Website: bh-photo
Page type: receipt
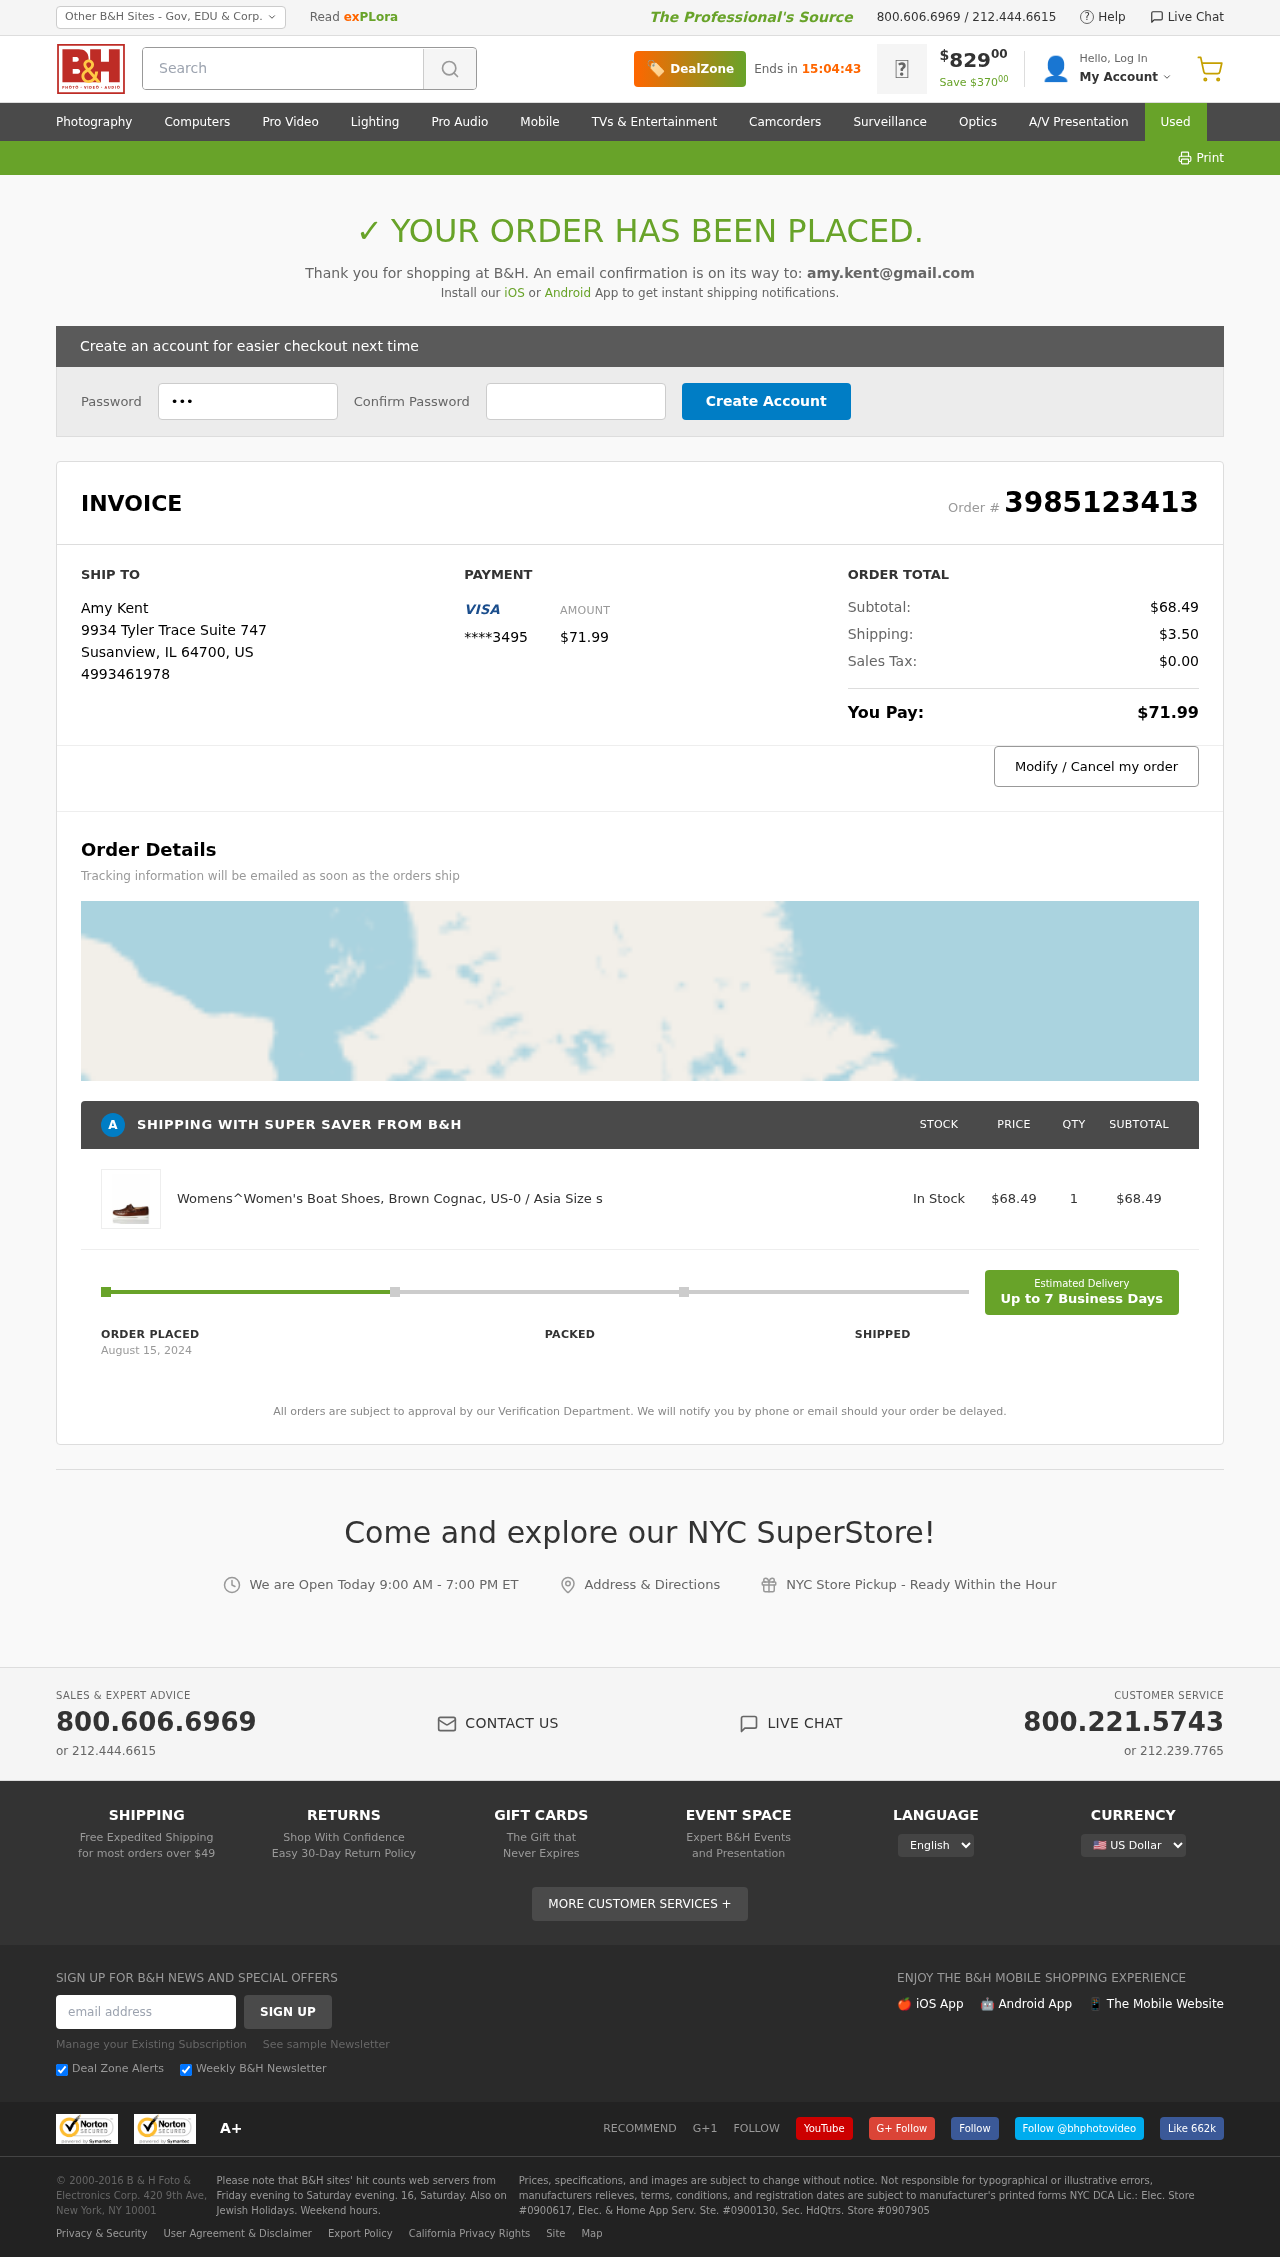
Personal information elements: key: PII_CARD_LAST4
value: ****3495
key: PII_CITY
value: Susanview
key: PII_COUNTRY_CODE
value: US
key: PII_EMAIL
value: amy.kent@gmail.com
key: PII_FULLNAME
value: Amy Kent
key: PII_PHONE
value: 4993461978
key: PII_POSTCODE
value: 64700
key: PII_STATE_ABBR
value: IL
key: PII_STREET
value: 9934 Tyler Trace Suite 747
Product elements: key: PRODUCT1_NAME
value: Womens^Women's Boat Shoes, Brown Cognac, US-0 / Asia Size s
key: PRODUCT1_PRICE
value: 68.49
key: PRODUCT1_QUANTITY
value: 1
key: PRODUCT1_SUBTOTAL
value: $68.49
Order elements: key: ORDER_ID
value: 3985123413
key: ORDER_TOTAL
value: $71.99
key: ORDER_SUBTOTAL
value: $68.49
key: ORDER_SHIPPING_COST
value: $3.50
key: ORDER_TAX
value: $0.00
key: ORDER_DATE
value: August 15, 2024
Search elements: key: HEADER_SEARCH
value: Search